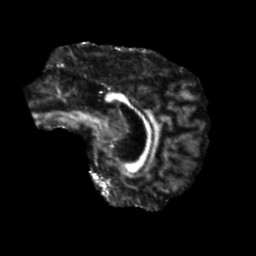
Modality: FA
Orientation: sagittal
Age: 42
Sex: male
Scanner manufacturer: siemens
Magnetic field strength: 3 T
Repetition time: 5.25 s
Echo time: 0.08 s